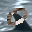
Label: 0